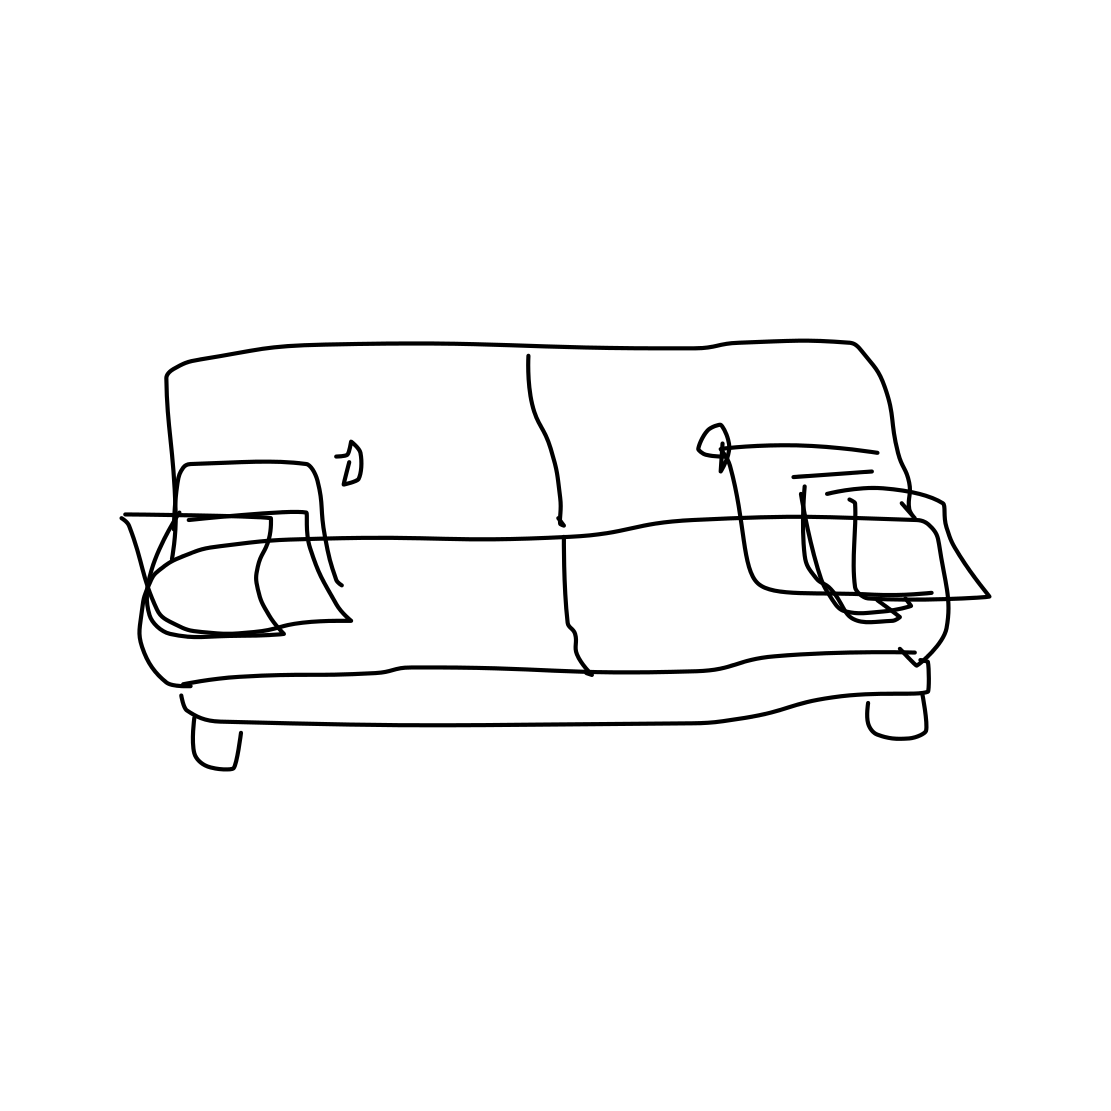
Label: couch